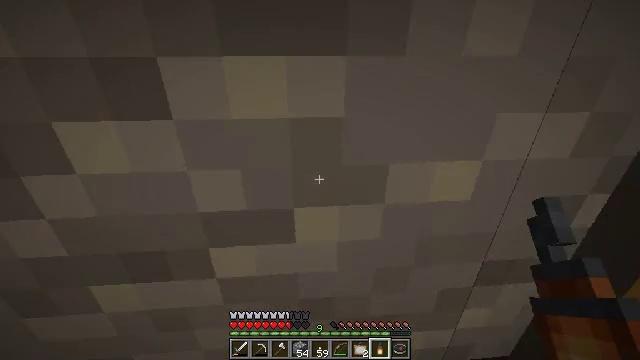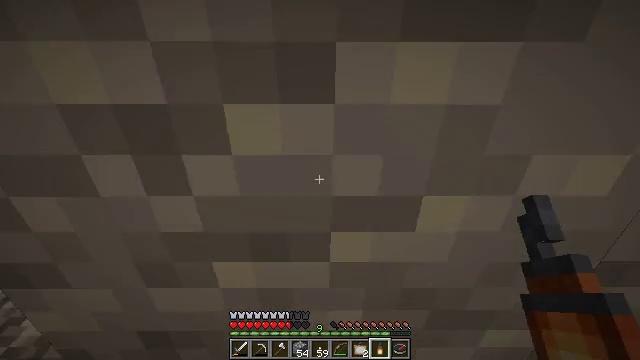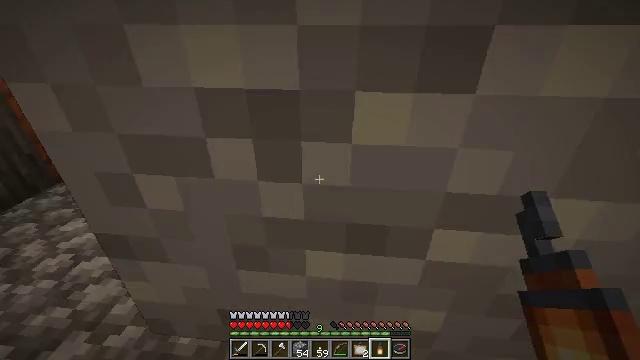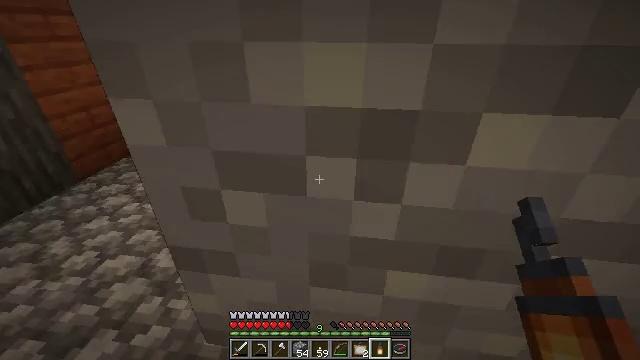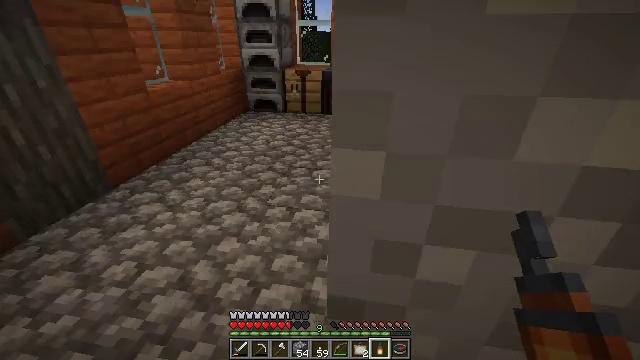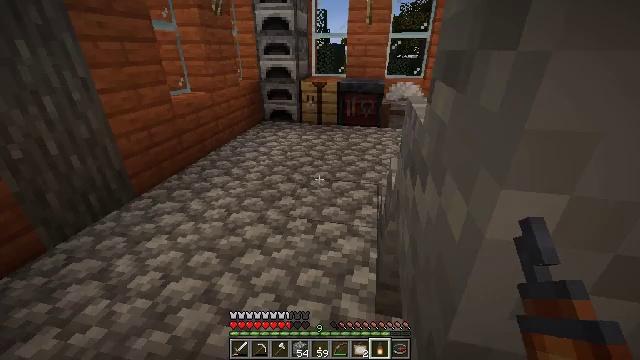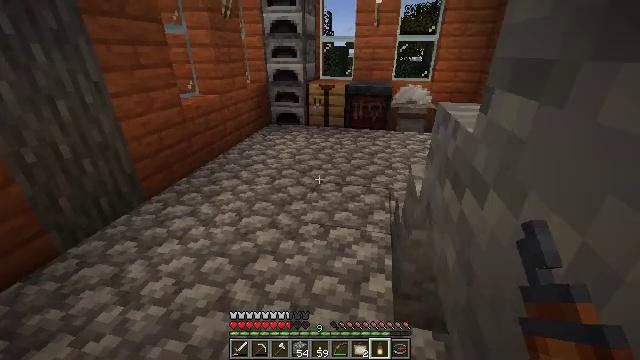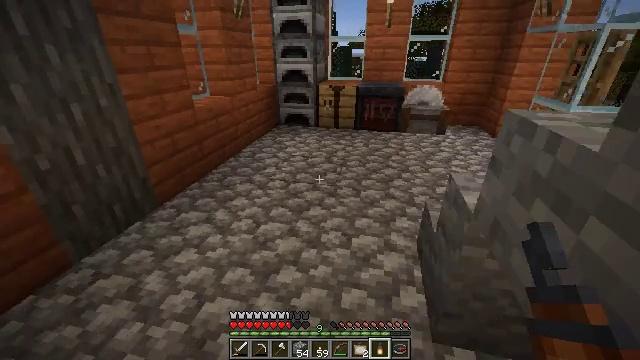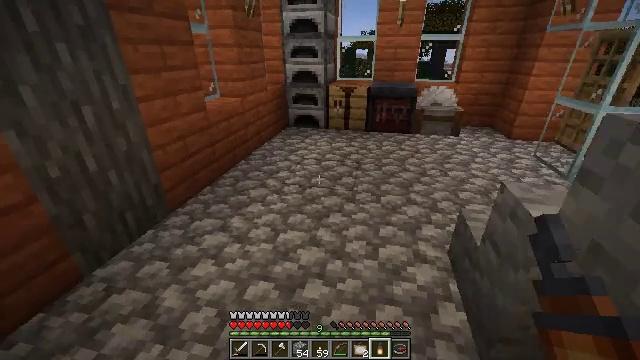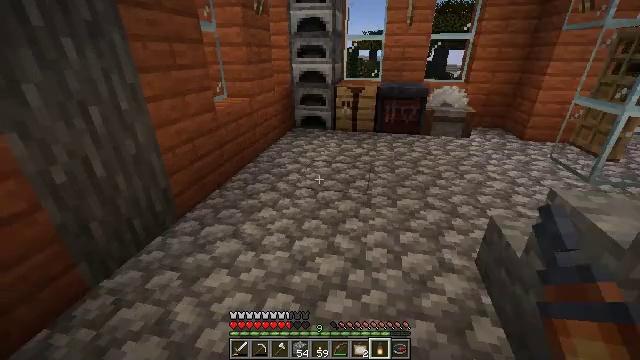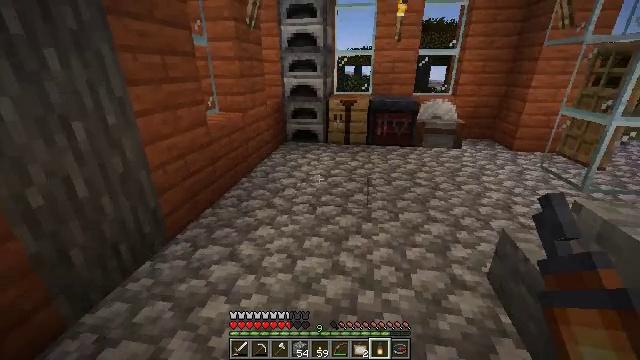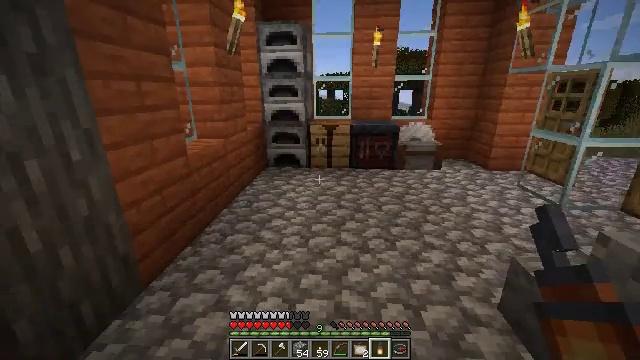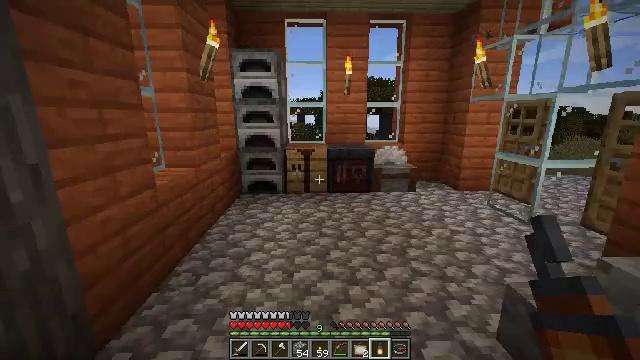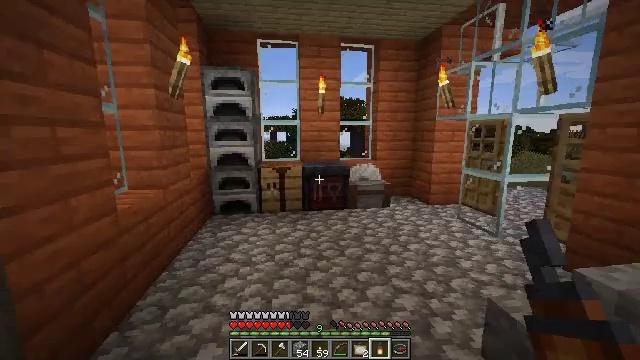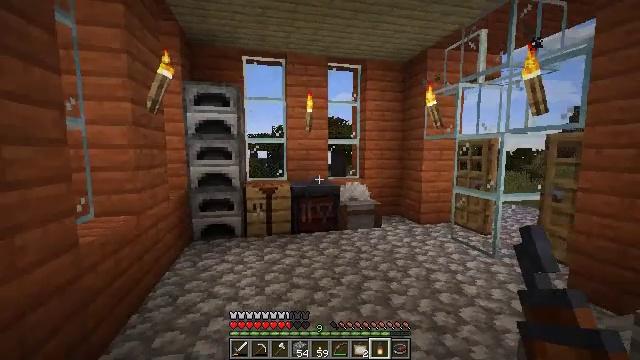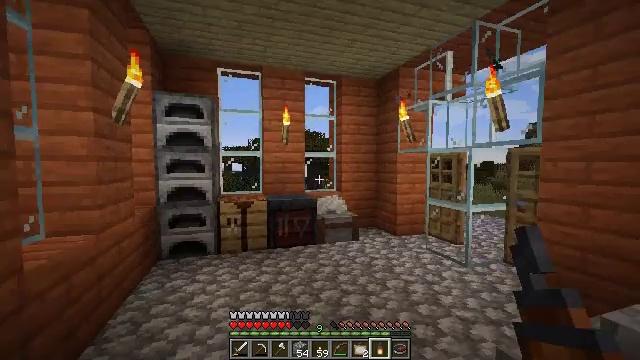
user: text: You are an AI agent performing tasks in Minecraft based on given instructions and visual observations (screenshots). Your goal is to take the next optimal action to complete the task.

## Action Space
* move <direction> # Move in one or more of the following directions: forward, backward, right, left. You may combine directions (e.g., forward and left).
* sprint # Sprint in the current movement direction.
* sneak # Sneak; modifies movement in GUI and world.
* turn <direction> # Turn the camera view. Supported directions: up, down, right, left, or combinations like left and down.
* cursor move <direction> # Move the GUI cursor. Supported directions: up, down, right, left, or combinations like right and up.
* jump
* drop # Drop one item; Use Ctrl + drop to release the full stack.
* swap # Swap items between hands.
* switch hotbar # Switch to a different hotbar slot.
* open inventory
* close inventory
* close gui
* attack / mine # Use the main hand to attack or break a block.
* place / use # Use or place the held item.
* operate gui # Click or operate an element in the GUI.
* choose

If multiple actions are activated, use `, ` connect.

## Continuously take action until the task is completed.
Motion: motion action
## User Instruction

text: Gather the lantern to use it later.
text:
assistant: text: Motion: move forward and move left, turn left and down
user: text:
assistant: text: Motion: move forward and move left, turn left and down
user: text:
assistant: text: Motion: move forward and move left, turn left
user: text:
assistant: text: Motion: move forward and move left, turn left and up
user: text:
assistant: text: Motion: move forward and move left, turn left and up
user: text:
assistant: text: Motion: move forward and move left
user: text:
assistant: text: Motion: move forward and move left
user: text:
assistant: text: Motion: move forward and move left
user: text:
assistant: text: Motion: move forward and move left
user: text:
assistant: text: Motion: move forward and move left, turn right and up
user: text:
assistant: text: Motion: move forward and move left, turn right and up
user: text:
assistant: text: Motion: move forward and move left, turn right and up
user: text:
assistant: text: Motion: move forward and move left, turn right and up
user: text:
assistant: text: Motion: move forward, turn right and up
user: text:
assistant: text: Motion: move forward, turn right and up
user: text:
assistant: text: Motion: move forward, turn right and up
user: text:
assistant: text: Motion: move forward
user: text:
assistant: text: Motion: move forward, turn right and up
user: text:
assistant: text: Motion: move forward, turn up
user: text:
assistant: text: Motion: move forward
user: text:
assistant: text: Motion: move forward
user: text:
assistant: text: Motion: move forward
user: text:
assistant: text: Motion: move forward
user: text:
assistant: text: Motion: move forward
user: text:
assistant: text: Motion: move forward
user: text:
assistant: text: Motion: move forward, turn right and up
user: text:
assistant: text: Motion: move forward, turn right and up
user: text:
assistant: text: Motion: move forward, turn right and up
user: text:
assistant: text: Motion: move forward, turn right and up
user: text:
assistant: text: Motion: move forward, turn right and up